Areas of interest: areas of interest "Hongsheng Used Cars West District"
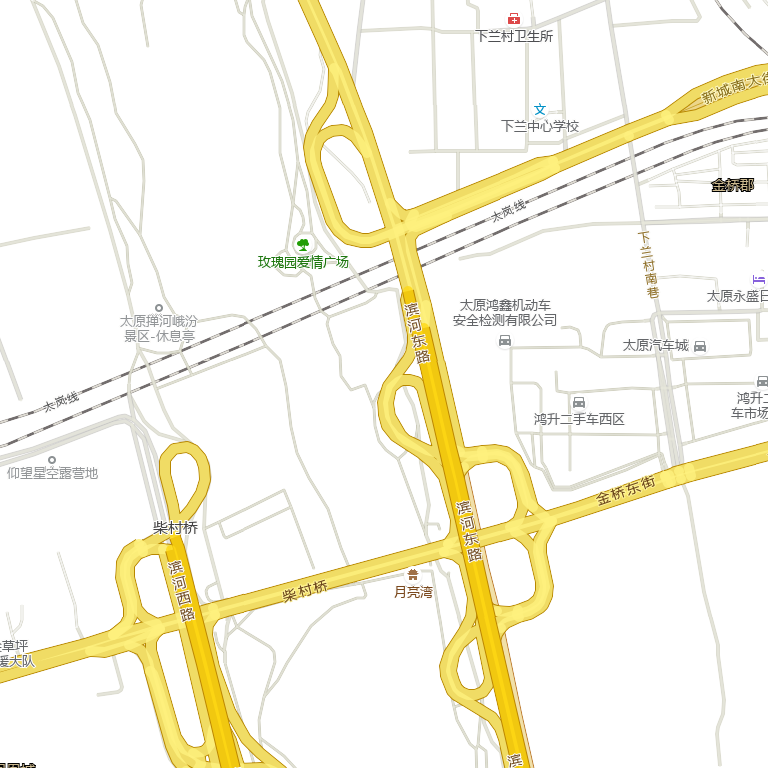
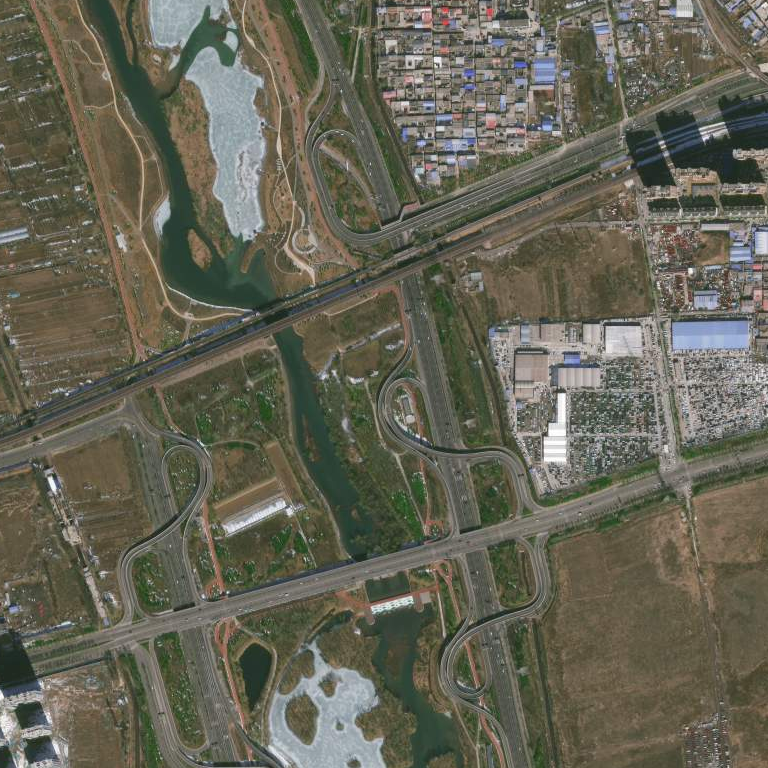